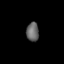
Tissue: lung
Cell type: Endothelial cells
Senescence score: 0.5885
Nuclear area (px): 229
Mean DAPI intensity: 102.1